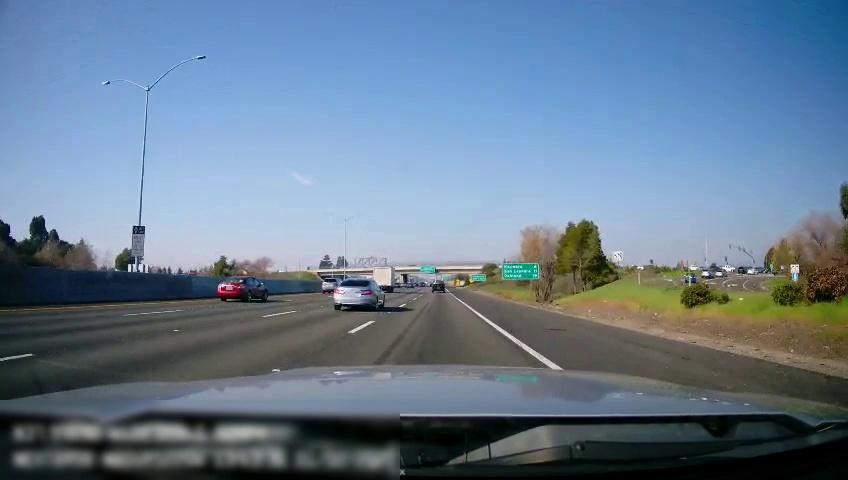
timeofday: Day
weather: Sunny
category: Drivable Space
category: Drivable Space
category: Vehicles | SUV
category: Vehicles | Car
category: Vehicles | SUV
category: Vehicles | Truck
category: Vehicles | SUV
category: Vehicles | Car
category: Vehicles | Car
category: Vehicles | Truck
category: Vehicles | Truck
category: Vehicles | SUV
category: Lanes | Alternate Lane
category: Lanes | Current Lane
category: Lanes | Current Lane
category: Lanes | Alternate Lane
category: Lanes | Alternate Lane
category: Lanes | Alternate Lane
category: Traffic | Signs
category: Traffic | Signs
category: Traffic | Signs
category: Traffic | Signs
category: Traffic | Signs